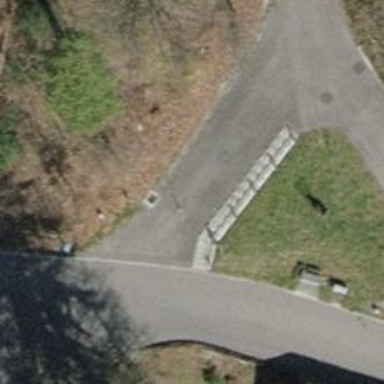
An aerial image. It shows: Bollard.